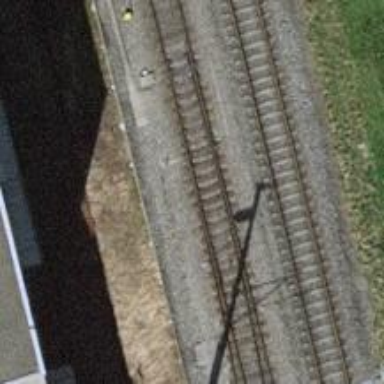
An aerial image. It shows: Single railway track with electrification through contact line.